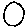
Label: circle